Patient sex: F
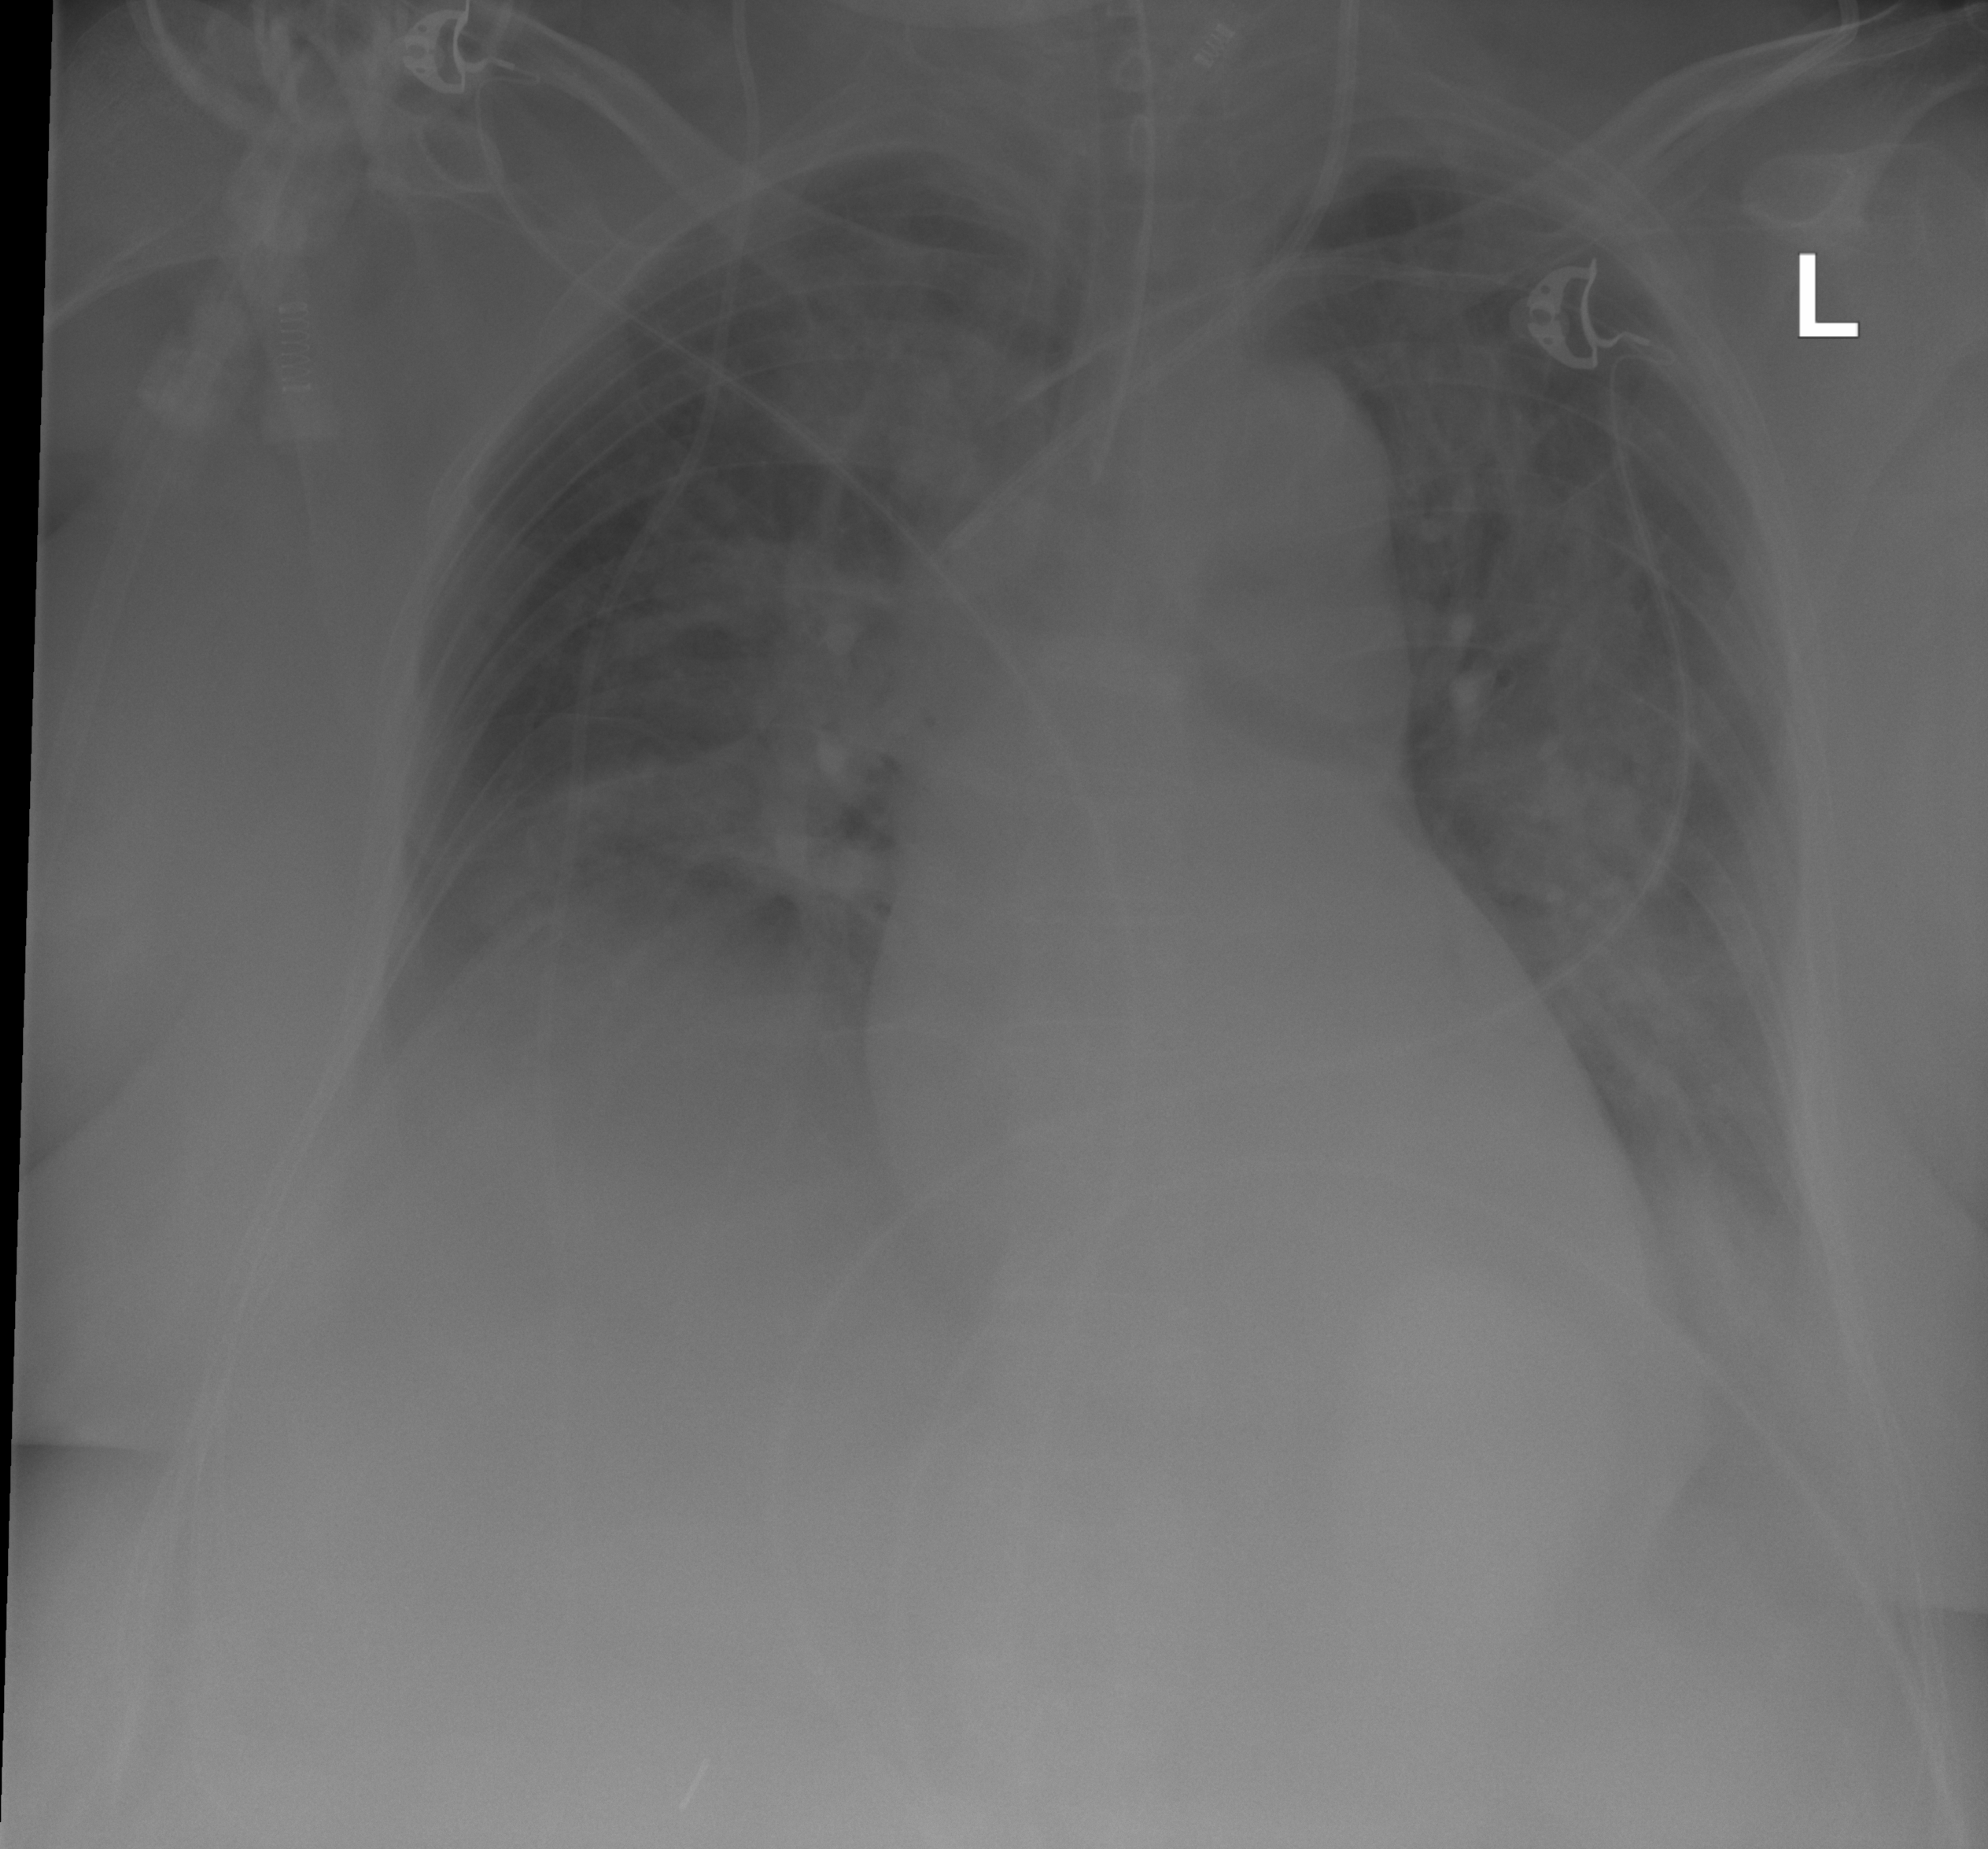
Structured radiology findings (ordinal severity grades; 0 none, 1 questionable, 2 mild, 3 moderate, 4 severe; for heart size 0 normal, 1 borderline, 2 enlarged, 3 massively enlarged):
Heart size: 2
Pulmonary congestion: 0
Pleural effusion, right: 2
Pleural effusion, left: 2
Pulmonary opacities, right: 4
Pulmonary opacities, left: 4
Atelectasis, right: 3
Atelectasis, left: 2